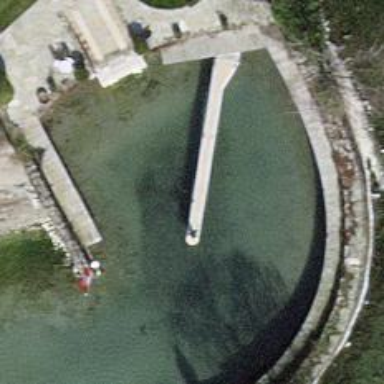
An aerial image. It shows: Man-made pier.